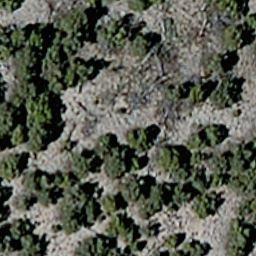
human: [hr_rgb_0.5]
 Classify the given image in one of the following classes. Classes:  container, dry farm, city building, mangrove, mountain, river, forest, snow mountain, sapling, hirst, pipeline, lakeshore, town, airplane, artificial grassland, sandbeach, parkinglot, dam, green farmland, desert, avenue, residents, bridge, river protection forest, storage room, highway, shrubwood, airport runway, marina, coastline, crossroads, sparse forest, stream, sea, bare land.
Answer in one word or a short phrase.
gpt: sparse forest